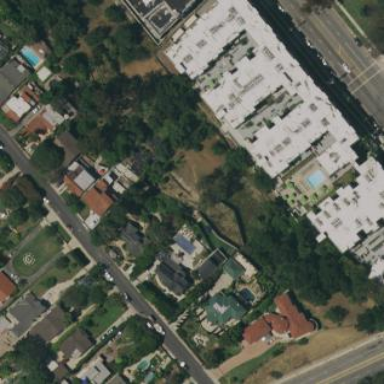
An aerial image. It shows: Image showing building with apartments.